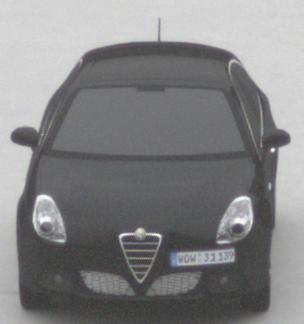
Make: Alfa Romeo
Model: Giulietta 1.4 TB 16V
Detailed model: Giulietta (940)
Model produced from: 2010/05
Model produced until: 2013/03
Doors: 5
Color: black
Road condition: dry road
Daytime: midday
Contrast: low contrast